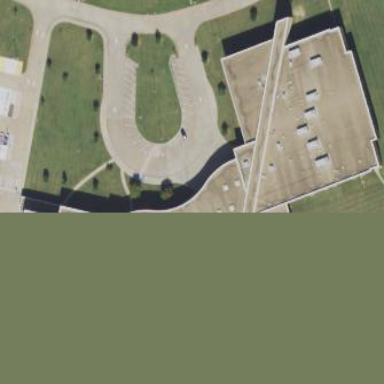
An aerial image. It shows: School building.